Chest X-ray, PA view. Patient: 42 years old, sex F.
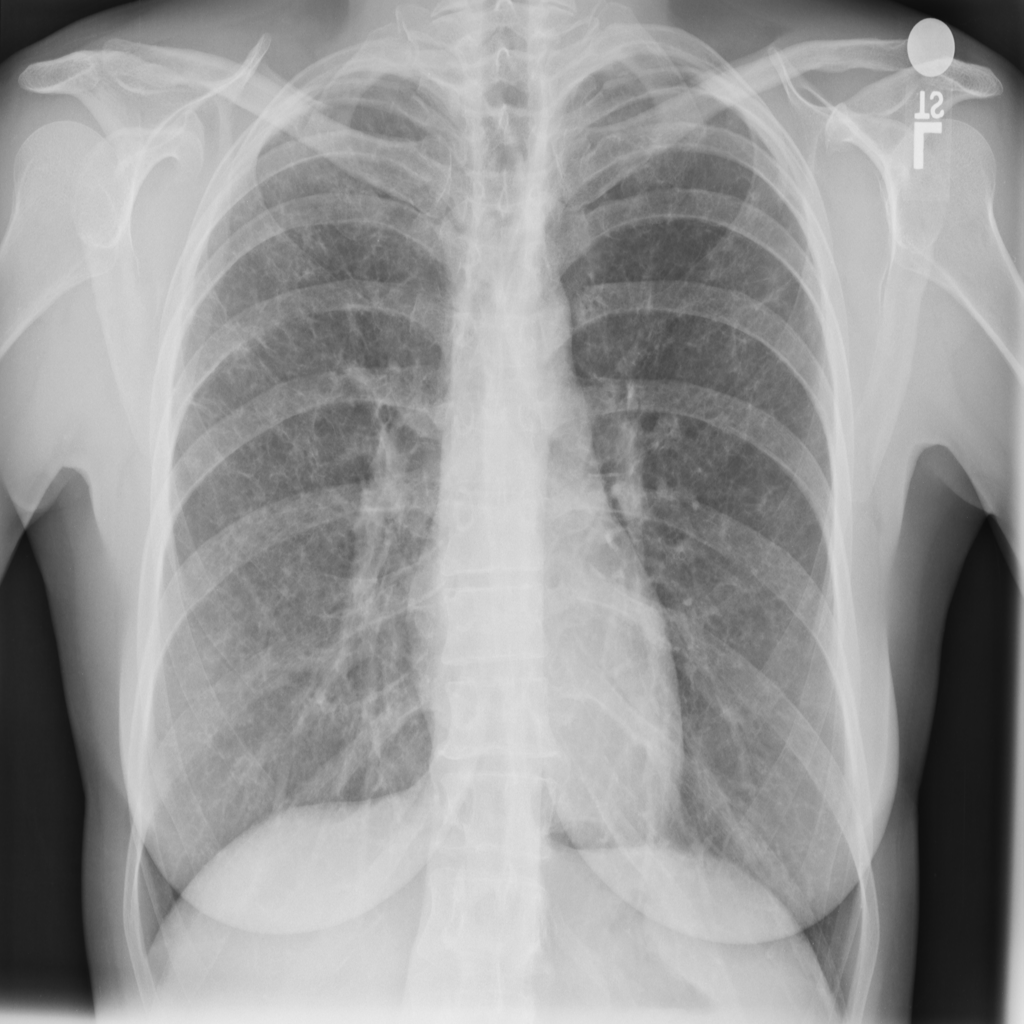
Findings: No Finding